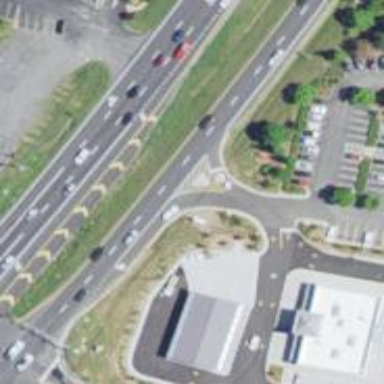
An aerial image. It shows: Trunk link highway.